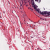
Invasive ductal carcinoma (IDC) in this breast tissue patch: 0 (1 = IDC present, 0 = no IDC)